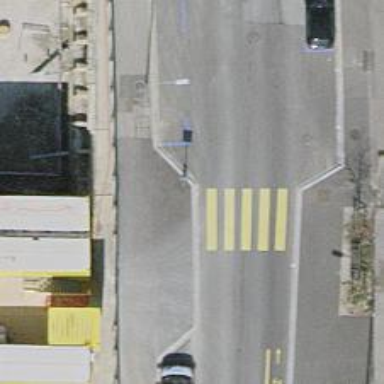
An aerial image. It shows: Marked crossing on the road.